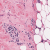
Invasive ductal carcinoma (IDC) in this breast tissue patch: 1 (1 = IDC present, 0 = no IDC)